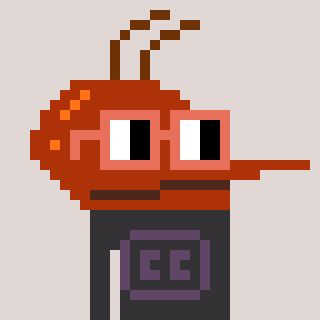
a pixel art character with square orange glasses, a mosquito-shaped head and a grayscale-colored body on a warm background